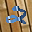
Label: 2